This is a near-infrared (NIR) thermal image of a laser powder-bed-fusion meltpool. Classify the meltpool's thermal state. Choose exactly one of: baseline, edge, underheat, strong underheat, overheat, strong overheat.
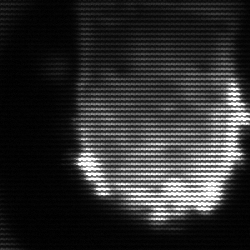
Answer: baseline